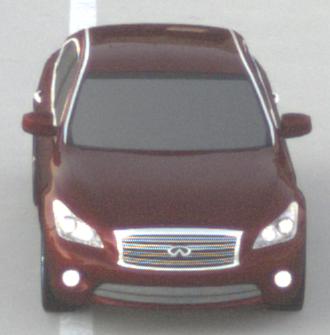
Make: Infiniti
Model: M 37
Detailed model: M (Y51)
Model produced from: 2010/10
Model produced until: 2013/11
Doors: 4
Color: red
Road condition: dry road
Daytime: sunrise or sunset
Contrast: low contrast